Interaction volume radius: 10 \u00c5
Interaction volume height: 20 \u00c5
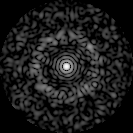
Disorder parameter: 0.8324